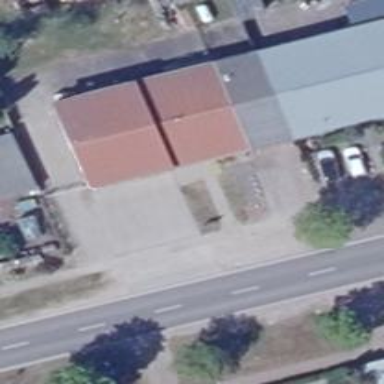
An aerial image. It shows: Building.